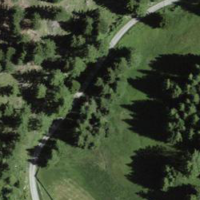
EUNIS habitat code: 43
Species observed at this site:
Geum rivale